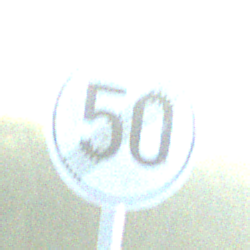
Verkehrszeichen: EndeGeschwindigkeit50
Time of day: MorningAfternoon
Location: Outdoor (Nature)
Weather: Clear
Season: NotSpecified
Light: Natural